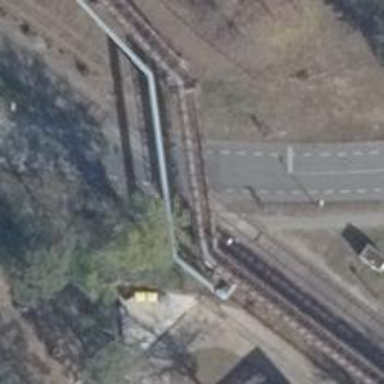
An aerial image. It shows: Railway crossing.